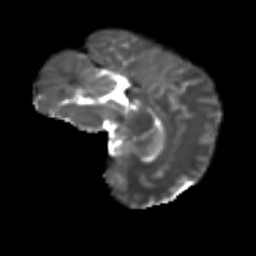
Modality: T2w
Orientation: sagittal
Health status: ill
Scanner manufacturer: siemens
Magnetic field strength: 3 T
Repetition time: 6.8 s
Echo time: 0.097 s